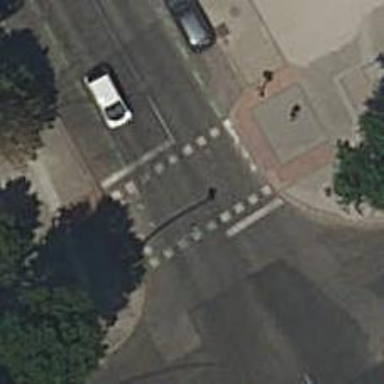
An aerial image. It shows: Road crossing with traffic signals.